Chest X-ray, PA view. Patient: 65 years old, sex F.
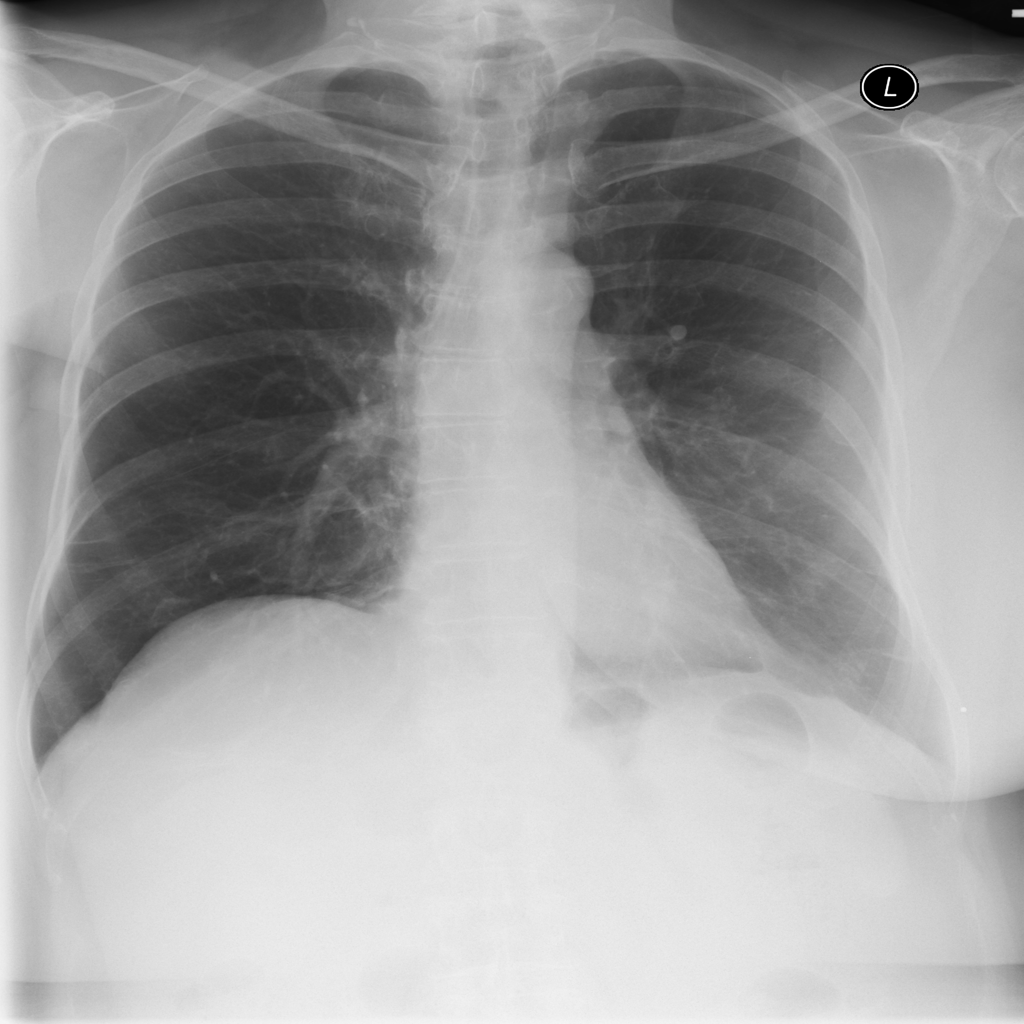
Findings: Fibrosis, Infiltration